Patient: sex F, age 64
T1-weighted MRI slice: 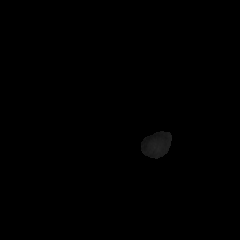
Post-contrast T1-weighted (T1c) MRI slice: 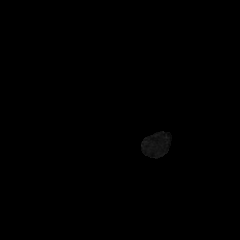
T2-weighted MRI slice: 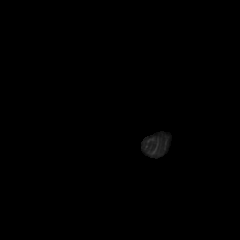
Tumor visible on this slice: no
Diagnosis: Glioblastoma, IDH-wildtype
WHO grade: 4